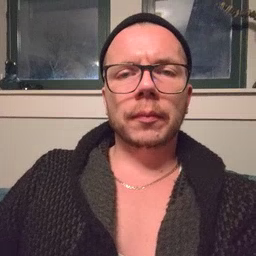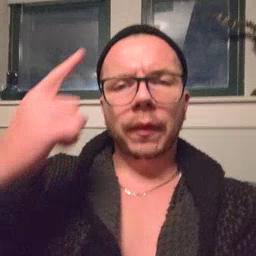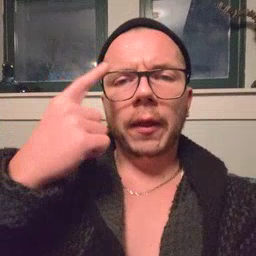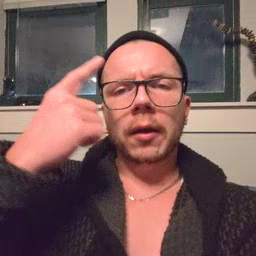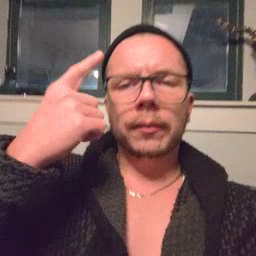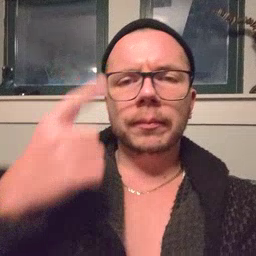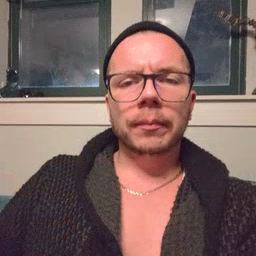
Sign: think